Field crop: maize
Growth stage: 1
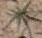
Species: salsola